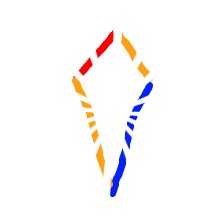
Shape: kite